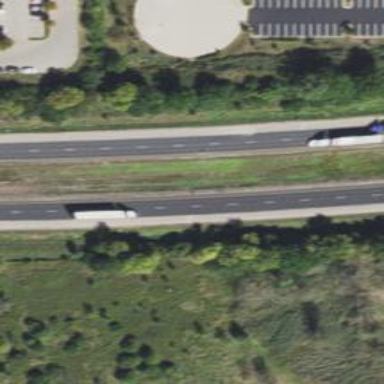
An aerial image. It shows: Asphalt motorway.